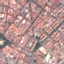
Land use / land cover class: Residential